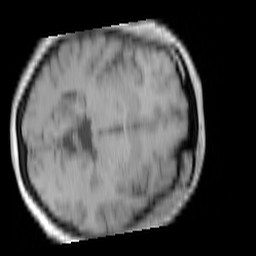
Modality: T1w
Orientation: axial
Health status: ill
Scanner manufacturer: siemens
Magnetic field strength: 3 T
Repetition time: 0.44 s
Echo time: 0.00266 s